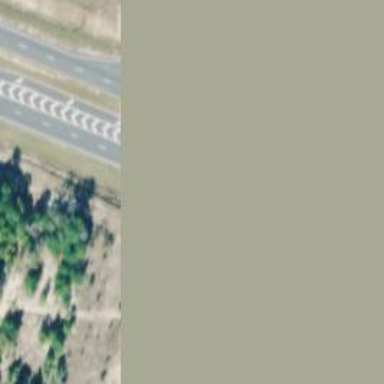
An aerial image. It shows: Asphalt trunk highway which is also expressway.